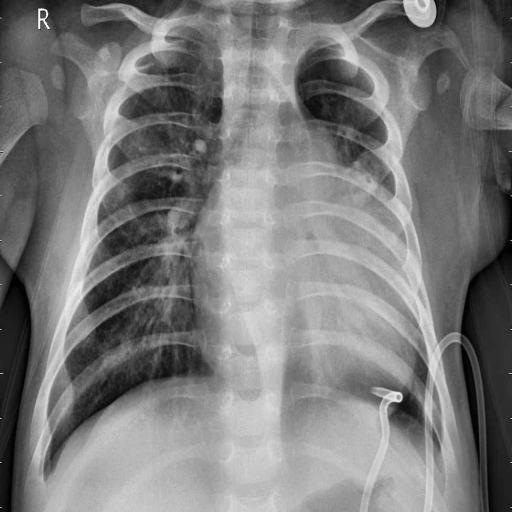
Finding: PNEUMONIA